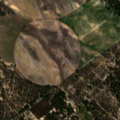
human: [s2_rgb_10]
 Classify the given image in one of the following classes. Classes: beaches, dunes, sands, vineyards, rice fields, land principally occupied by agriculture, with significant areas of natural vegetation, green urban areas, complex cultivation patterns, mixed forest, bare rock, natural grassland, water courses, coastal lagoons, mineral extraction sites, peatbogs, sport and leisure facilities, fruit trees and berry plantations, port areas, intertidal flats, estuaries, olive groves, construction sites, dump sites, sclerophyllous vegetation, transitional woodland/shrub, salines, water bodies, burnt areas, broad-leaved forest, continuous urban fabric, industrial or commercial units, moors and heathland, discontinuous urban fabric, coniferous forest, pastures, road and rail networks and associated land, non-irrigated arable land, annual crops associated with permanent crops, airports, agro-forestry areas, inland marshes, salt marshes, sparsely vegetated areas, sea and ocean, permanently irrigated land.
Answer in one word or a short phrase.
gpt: permanently irrigated land, pastures, agro-forestry areas, coniferous forest, mixed forest